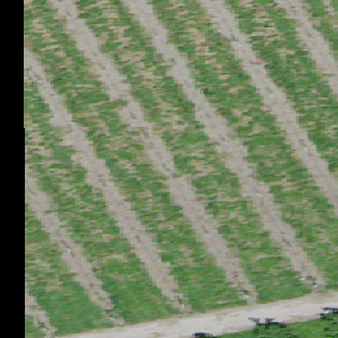
Label: other